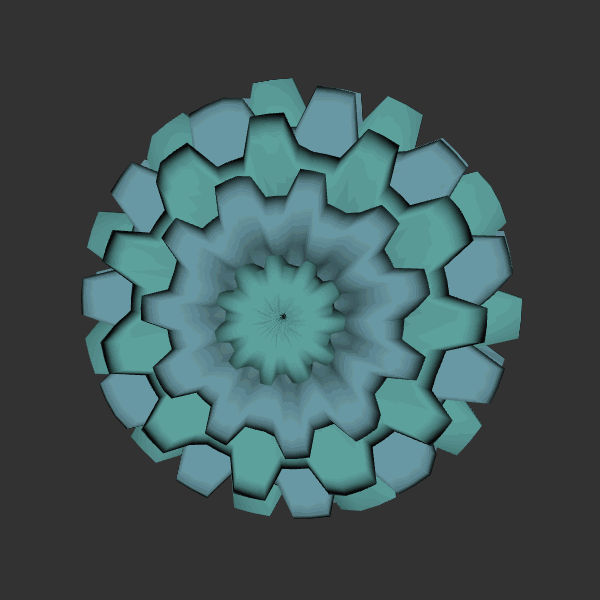
Background: dark